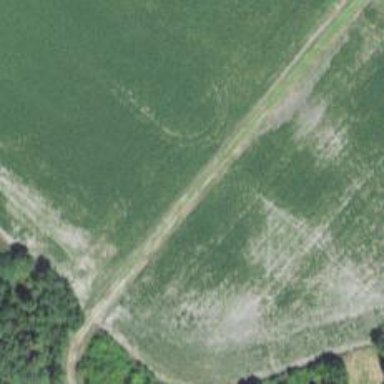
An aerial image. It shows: Track with grade3 tracktype.